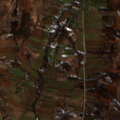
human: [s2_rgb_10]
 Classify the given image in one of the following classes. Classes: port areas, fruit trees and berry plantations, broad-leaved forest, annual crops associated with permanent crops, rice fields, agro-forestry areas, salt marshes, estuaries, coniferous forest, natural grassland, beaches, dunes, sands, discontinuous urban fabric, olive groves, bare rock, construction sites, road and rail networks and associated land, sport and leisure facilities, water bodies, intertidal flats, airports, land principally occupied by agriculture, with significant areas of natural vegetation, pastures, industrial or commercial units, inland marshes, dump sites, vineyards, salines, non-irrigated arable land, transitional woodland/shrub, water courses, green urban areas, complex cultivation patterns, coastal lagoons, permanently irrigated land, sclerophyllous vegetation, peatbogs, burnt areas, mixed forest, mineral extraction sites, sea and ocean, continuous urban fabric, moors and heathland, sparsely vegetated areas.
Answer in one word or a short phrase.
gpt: complex cultivation patterns, land principally occupied by agriculture, with significant areas of natural vegetation